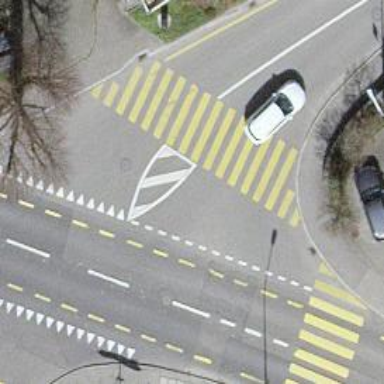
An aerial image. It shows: Road with "give way" sign.